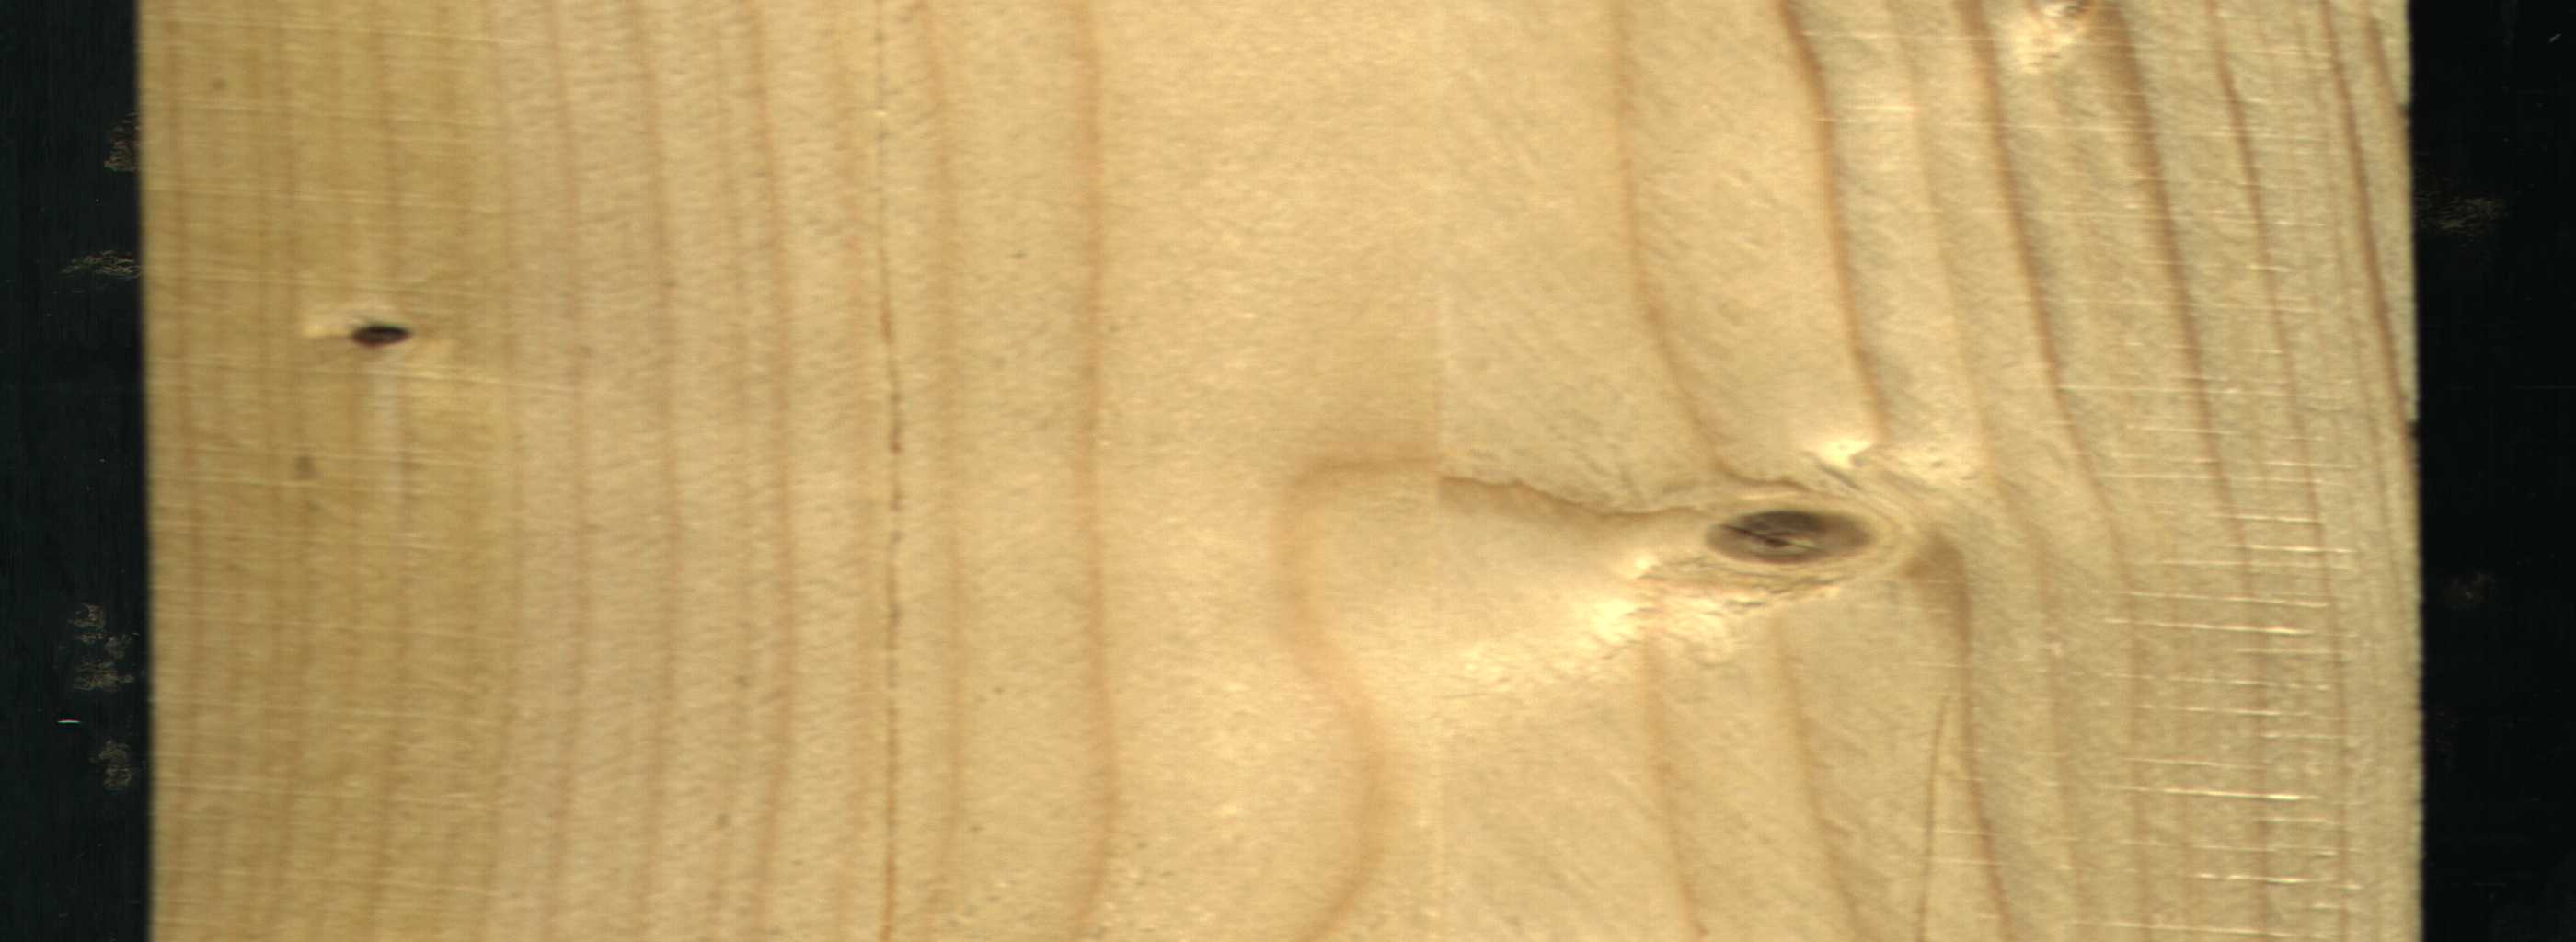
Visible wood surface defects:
Dead_Knot
Live_Knot